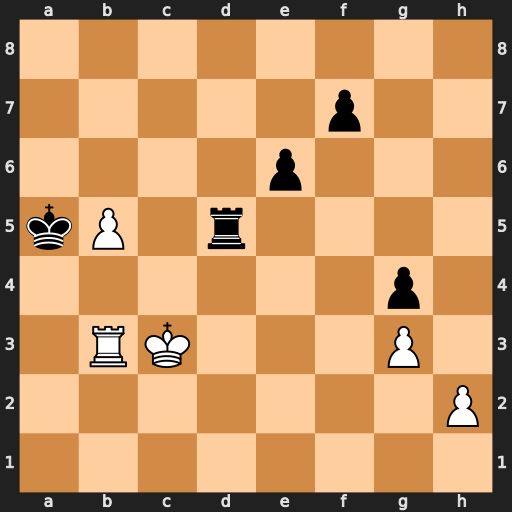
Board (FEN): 8/5p2/4p3/kP1r4/6p1/1RK3P1/7P/8
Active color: w
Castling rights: -
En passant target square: -
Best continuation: b6 Rd8 b7